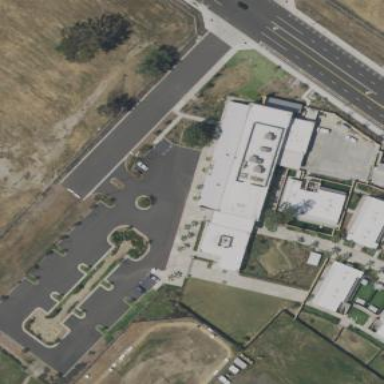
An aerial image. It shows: Animal shelter.